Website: apple
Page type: customer-info-address
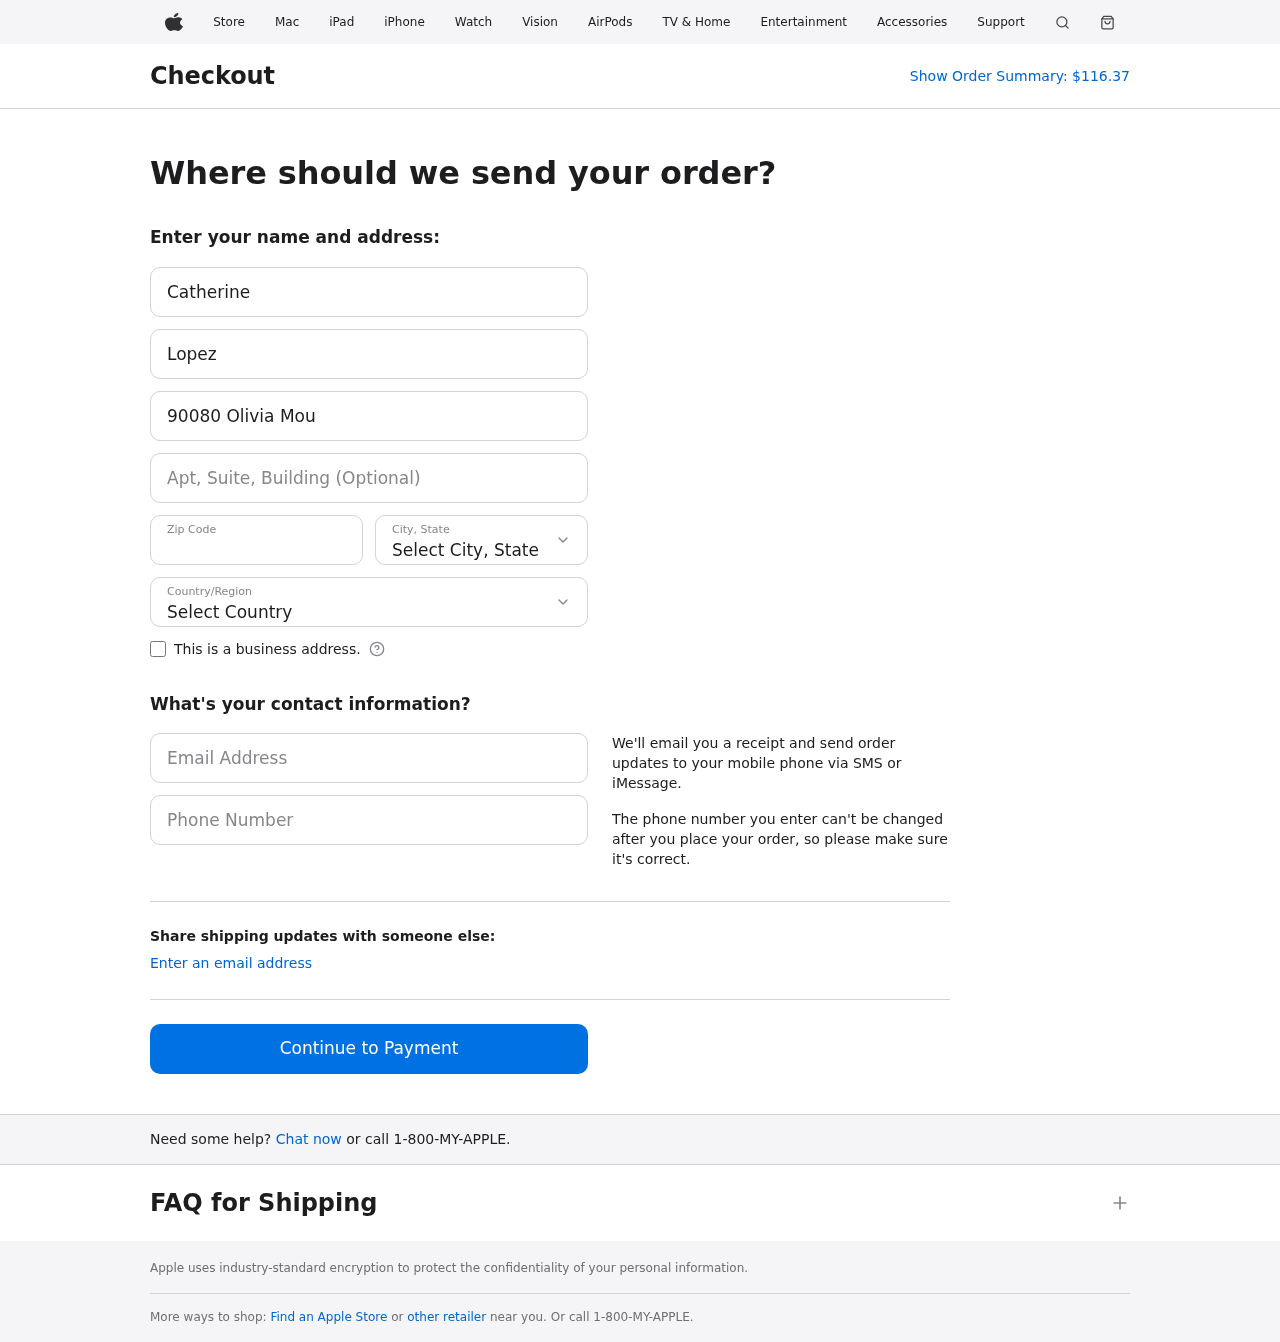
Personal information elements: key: PII_CITY_STATE
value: Port Brookeborough, MN
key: PII_COUNTRY
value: United States
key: PII_EMAIL
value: catherine.lopez@yahoo.com
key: PII_FIRSTNAME
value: Catherine
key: PII_LASTNAME
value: Lopez
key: PII_PHONE
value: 3965578578
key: PII_POSTCODE
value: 06318
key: PII_STREET
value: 90080 Olivia Mount Suite 813
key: PII_STREET2
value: Apt. 508
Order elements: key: ORDER_TOTAL
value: $116.37